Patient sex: M
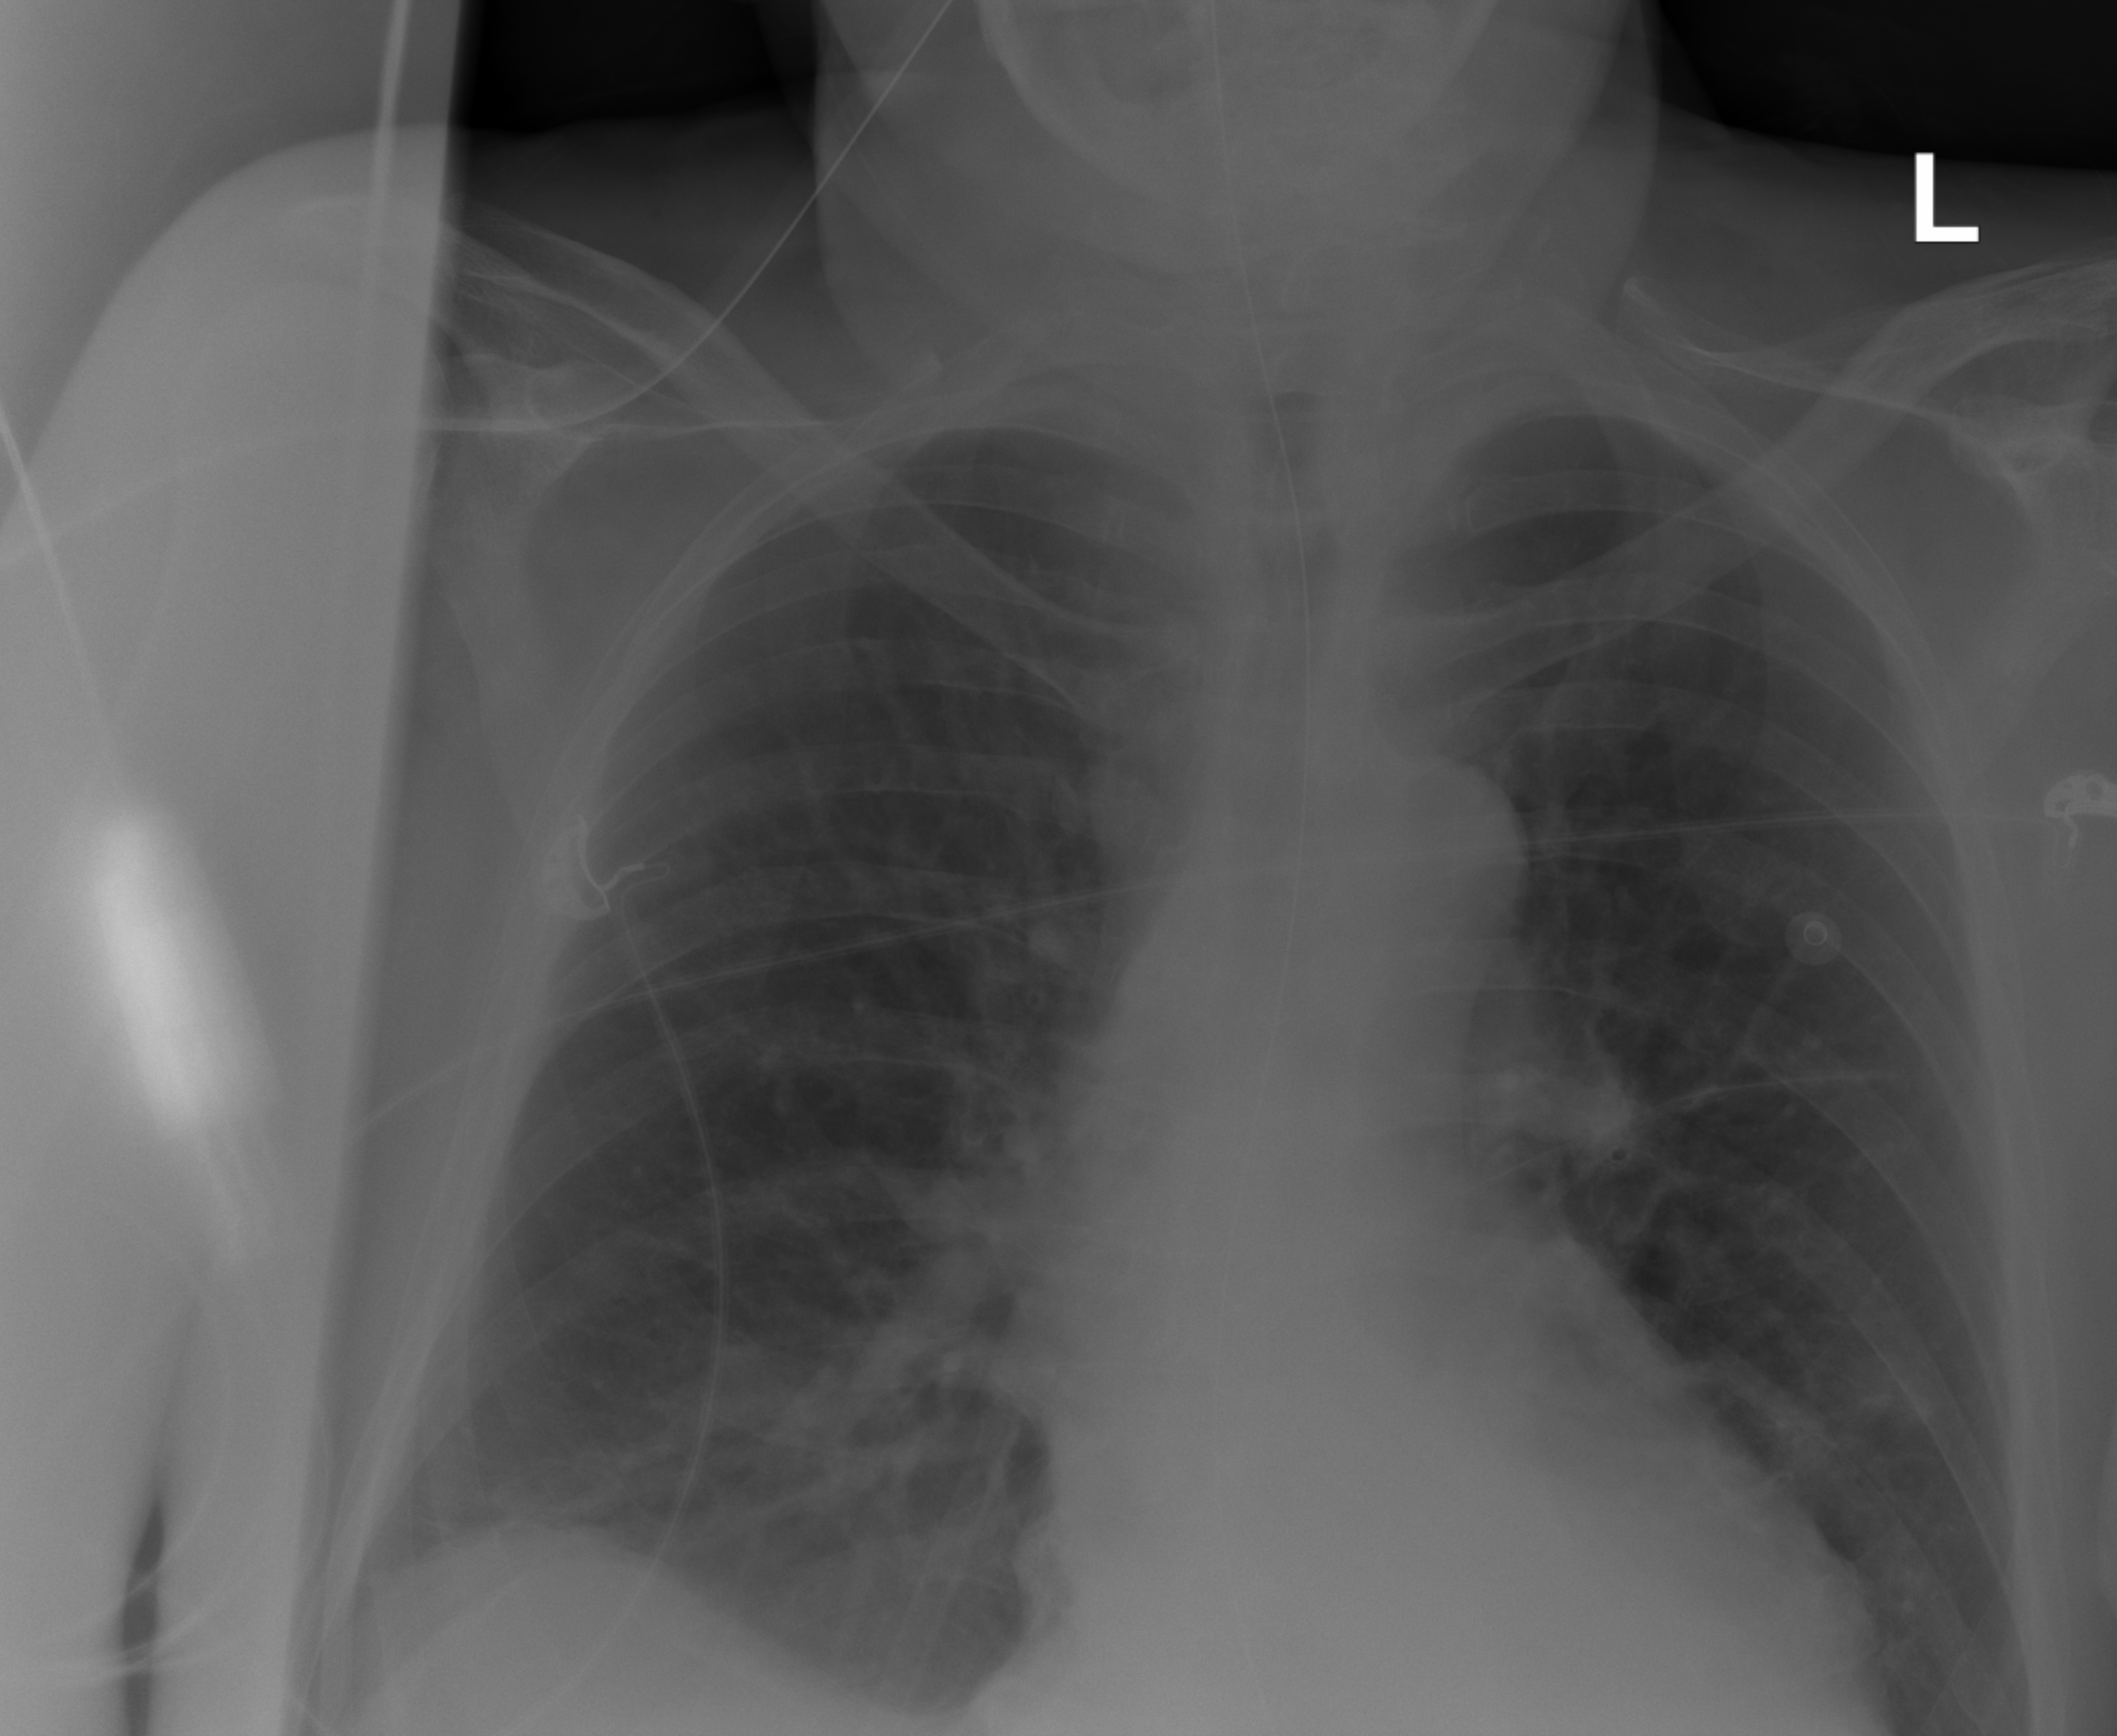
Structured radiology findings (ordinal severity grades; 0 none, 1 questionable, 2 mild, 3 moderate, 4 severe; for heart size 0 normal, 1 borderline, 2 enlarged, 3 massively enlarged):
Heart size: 0
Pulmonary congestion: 0
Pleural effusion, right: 0
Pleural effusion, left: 0
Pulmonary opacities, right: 2
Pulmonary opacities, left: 0
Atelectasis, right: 1
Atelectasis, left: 0